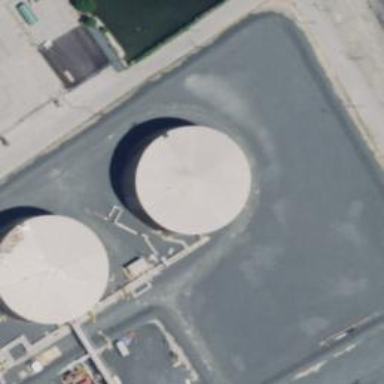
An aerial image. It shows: Storage tank created as man-made structure.